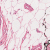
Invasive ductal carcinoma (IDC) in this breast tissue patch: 0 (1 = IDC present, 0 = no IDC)